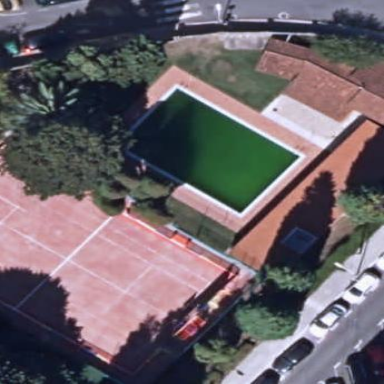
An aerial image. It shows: Swimming pool located in leisure land.